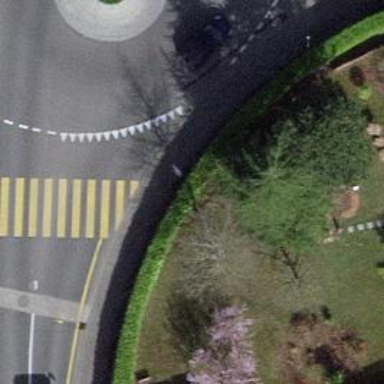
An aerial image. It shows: Kerb barrier.